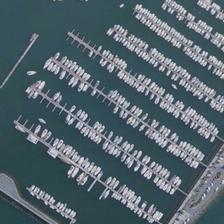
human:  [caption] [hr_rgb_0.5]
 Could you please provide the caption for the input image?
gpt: many boats are orderly in a port .

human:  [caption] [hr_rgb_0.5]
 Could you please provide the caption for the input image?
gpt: many yachts and boats are on the coast .

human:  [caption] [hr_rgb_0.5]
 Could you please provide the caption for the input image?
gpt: closing to the port are many kinds of ships .

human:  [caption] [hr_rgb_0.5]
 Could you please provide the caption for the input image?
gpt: many boats are orderly in a port .

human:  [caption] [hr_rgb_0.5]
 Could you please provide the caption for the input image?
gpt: closing to the port are many kinds of ships .